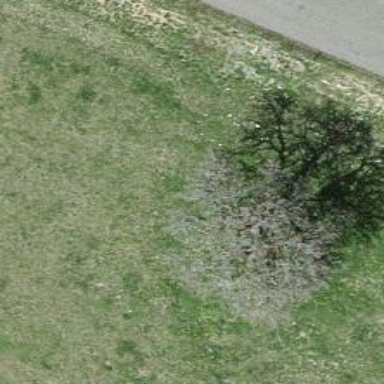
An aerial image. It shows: Beautiful tree in nature.